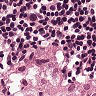
Metastatic tissue present: yes